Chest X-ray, AP view. Patient: 61 years old, sex F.
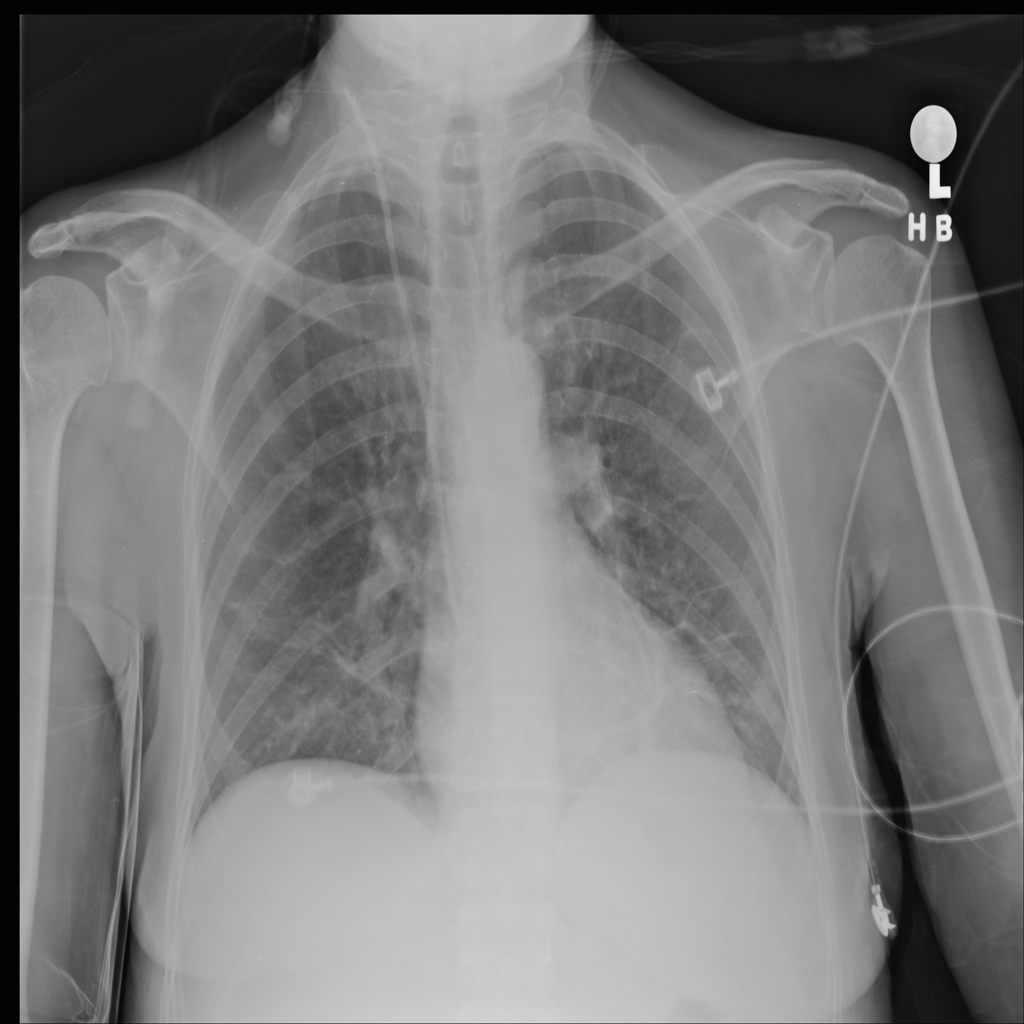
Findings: Atelectasis, Infiltration